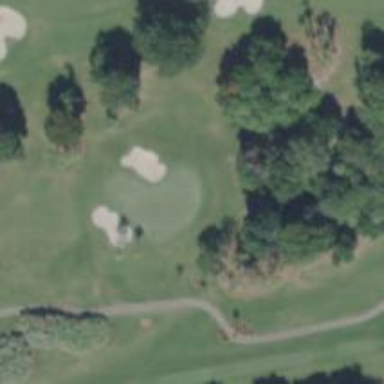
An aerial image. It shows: View of golf hole.